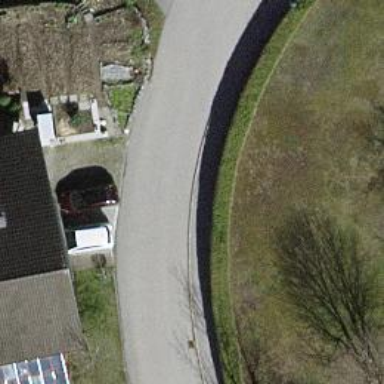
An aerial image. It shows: Hedge acting as barrier.